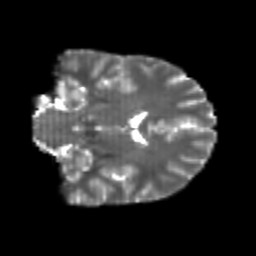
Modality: T2w
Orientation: coronal
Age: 20
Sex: male
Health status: healthy
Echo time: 0.074 s